Question: So I have this fragment_list.xml inside a . It has a and a . But I don't know why, the fragment is a little bit cropped, so the ListView cannot be scrolled down until the bottom, and the FAB only shows a little bit.
Here's the picture of it. It is on the bottom of the scroll:

fragment_list.xml
'''
<FrameLayout xmlns:android="http://schemas.android.com/apk/res/android"
xmlns:tools="http://schemas.android.com/tools"
android:layout_width="fill_parent"
android:layout_height="fill_parent"
xmlns:app="http://schemas.android.com/apk/res-auto"
tools:context="com.garudamaya.dennydap.lookingood.BlankFragment">
<RelativeLayout
android:layout_width="match_parent"
android:layout_height="match_parent">
<ProgressBar
android:id="@+id/listProgress"
android:layout_width="64dp"
android:layout_height="64dp"
android:layout_centerVertical="true"
android:layout_centerHorizontal="true"/>
<ListView
android:id="@+id/listView"
android:layout_width="match_parent"
android:layout_height="match_parent"
android:divider="@null"
android:dividerHeight="0dp">
</ListView>
</RelativeLayout>
<android.support.design.widget.FloatingActionButton
android:id="@+id/fab"
android:layout_width="wrap_content"
android:layout_height="wrap_content"
android:layout_gravity="bottom|right|end"
android:layout_margin="@dimen/fab_margin"
android:background="@color/colorPrimaryDark"
app:srcCompat="@drawable/ic_sort_by_alpha_white_24px"
app:rippleColor="#FFF"/>
</FrameLayout>
'''
fragment_tabbed.xml
'''
<RelativeLayout xmlns:android="http://schemas.android.com/apk/res/android"
xmlns:tools="http://schemas.android.com/tools"
android:layout_width="match_parent"
android:layout_height="match_parent"
android:paddingBottom="@dimen/activity_vertical_margin"
android:paddingLeft="@dimen/activity_horizontal_margin"
android:paddingRight="@dimen/activity_horizontal_margin"
android:paddingTop="@dimen/activity_vertical_margin"
tools:context="com.garudamaya.dennydap.lookingood.MainActivity$PlaceholderFragment">
<TextView
android:id="@+id/section_label"
android:layout_width="wrap_content"
android:layout_height="wrap_content" />
</RelativeLayout>
'''
activity_tabbed.xml
'''
<?xml version="1.0" encoding="utf-8"?>
<android.support.design.widget.CoordinatorLayout xmlns:android="http://schemas.android.com/apk/res/android"
xmlns:app="http://schemas.android.com/apk/res-auto"
xmlns:tools="http://schemas.android.com/tools"
android:id="@+id/main_content"
android:layout_width="match_parent"
android:layout_height="match_parent"
android:fitsSystemWindows="true"
tools:context="com.garudamaya.dennydap.lookingood.MainActivity">
<android.support.design.widget.AppBarLayout
android:id="@+id/appbar"
android:layout_width="match_parent"
android:layout_height="wrap_content"
android:paddingTop="@dimen/appbar_padding_top"
android:theme="@style/AppTheme.AppBarOverlay">
<android.support.v7.widget.Toolbar
android:id="@+id/toolbar"
android:layout_width="match_parent"
android:layout_height="?attr/actionBarSize"
android:background="?attr/colorPrimary"
app:layout_scrollFlags="scroll|enterAlways"
app:popupTheme="@style/AppTheme.PopupOverlay">
</android.support.v7.widget.Toolbar>
<android.support.design.widget.TabLayout
android:id="@+id/tabs"
android:layout_width="match_parent"
android:layout_height="wrap_content" />
</android.support.design.widget.AppBarLayout>
<android.support.v4.view.ViewPager
android:id="@+id/container"
android:layout_width="match_parent"
android:layout_height="match_parent"
app:layout_behavior="@string/appbar_scrolling_view_behavior" />
</android.support.design.widget.CoordinatorLayout>
'''
Any ideas?
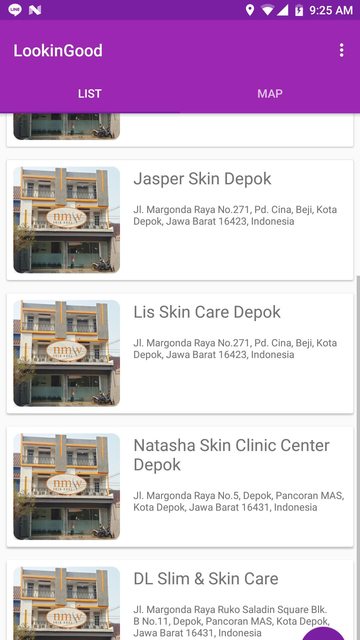
Answer: Try this,
'''
<?xml version="1.0" encoding="utf-8"?>
<RelativeLayout xmlns:android="http://schemas.android.com/apk/res/android"
xmlns:app="http://schemas.android.com/apk/res-auto"
xmlns:tools="http://schemas.android.com/tools"
android:layout_width="fill_parent"
android:layout_height="fill_parent">
<ProgressBar
android:id="@+id/listProgress"
android:layout_width="64dp"
android:layout_height="64dp"
android:layout_centerHorizontal="true"
android:layout_centerVertical="true"
android:visibility="gone" />
<android.support.v7.widget.RecyclerView
android:id="@+id/mRecyclerView"
android:layout_width="match_parent"
android:layout_height="match_parent"
android:dividerHeight="0dp" />
<android.support.design.widget.FloatingActionButton
android:id="@+id/fab"
android:layout_width="wrap_content"
android:layout_height="wrap_content"
android:layout_alignParentBottom="true"
android:layout_alignParentRight="true"
android:layout_gravity="bottom|right|end"
android:layout_marginBottom="60dp"
android:layout_marginRight="8dp"
android:background="@color/colorPrimaryDark"
app:rippleColor="#FFF"
app:srcCompat="@drawable/ic_home_blue" />
</RelativeLayout>
'''